Interaction volume radius: 10 \u00c5
Interaction volume height: 15 \u00c5
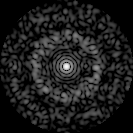
Disorder parameter: 0.8316